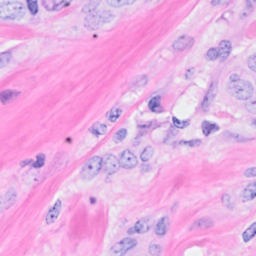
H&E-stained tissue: Breast